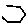
Label: hexagon